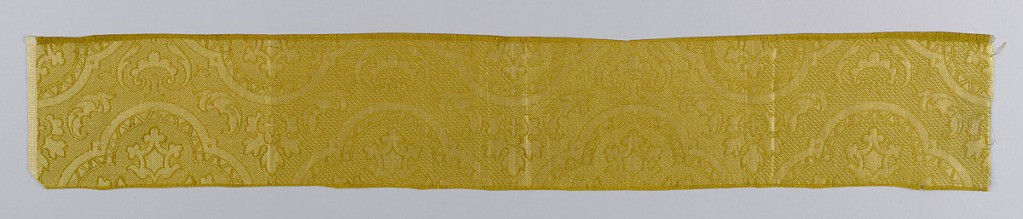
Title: Sample
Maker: Orinoka Mills, Philadelphia, Pennsylvania, USA
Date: ca. 1910
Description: light brown warp and gold/beige weft